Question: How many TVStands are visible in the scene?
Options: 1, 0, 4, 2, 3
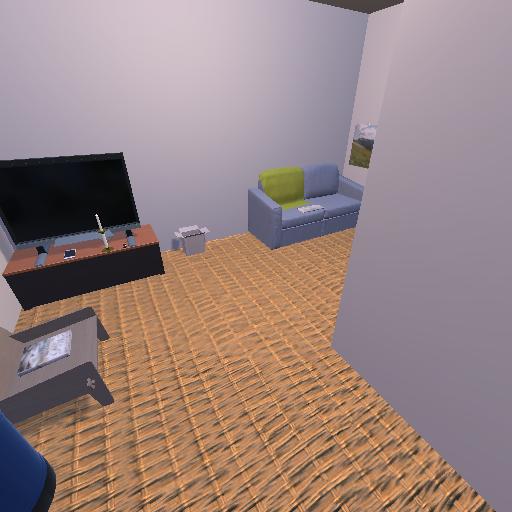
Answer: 1